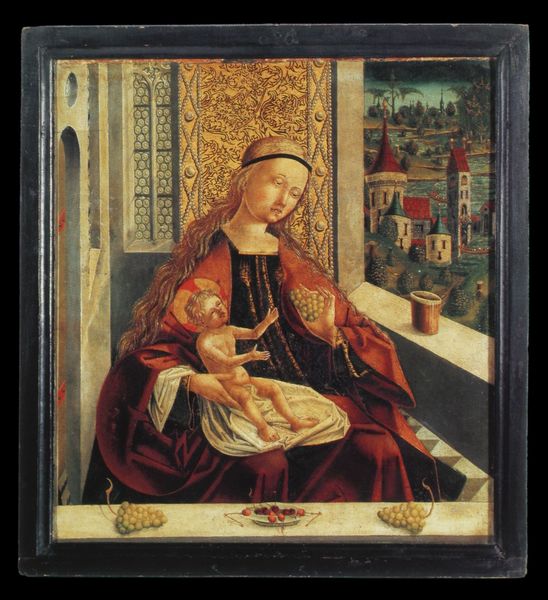
Titel: Madonna mit der Traube
Institution: Brixen, Diözesanmuseum
Schlagwörter: gemälde, nackt, umhang, fluss, landschaft, sitzen, stadt, fenster, frau, haar, kleid, schwarz, tür, blick, gebäude, haus, obst, rot, ornament, arme, falten, gesicht, stirnband, hände, brüstung, gewand, gold, haare, mantel, kind, mutter, locken, turm, früchte, trauben, beine, balkon, terrasse, bogen, dorf, baby, haarband, essen, verzierung, junge, schoß, dünn, becher, kirschen, türme, altar, heiligenschein, weintrauben, jesus, maria, madonna, sohn, josef, jesuskind, chrsitus, maria mit jesuskind, madonna mit weinrebe